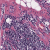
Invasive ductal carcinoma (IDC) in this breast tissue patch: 0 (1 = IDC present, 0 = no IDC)